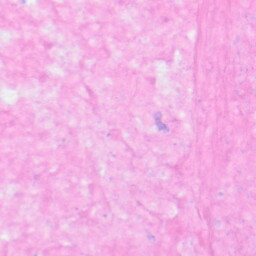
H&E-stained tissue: Kidney